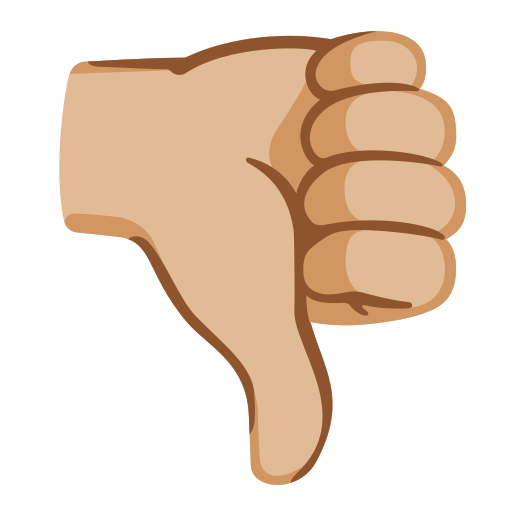
Emoji: 👎🏼